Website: apple
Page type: store-pickup
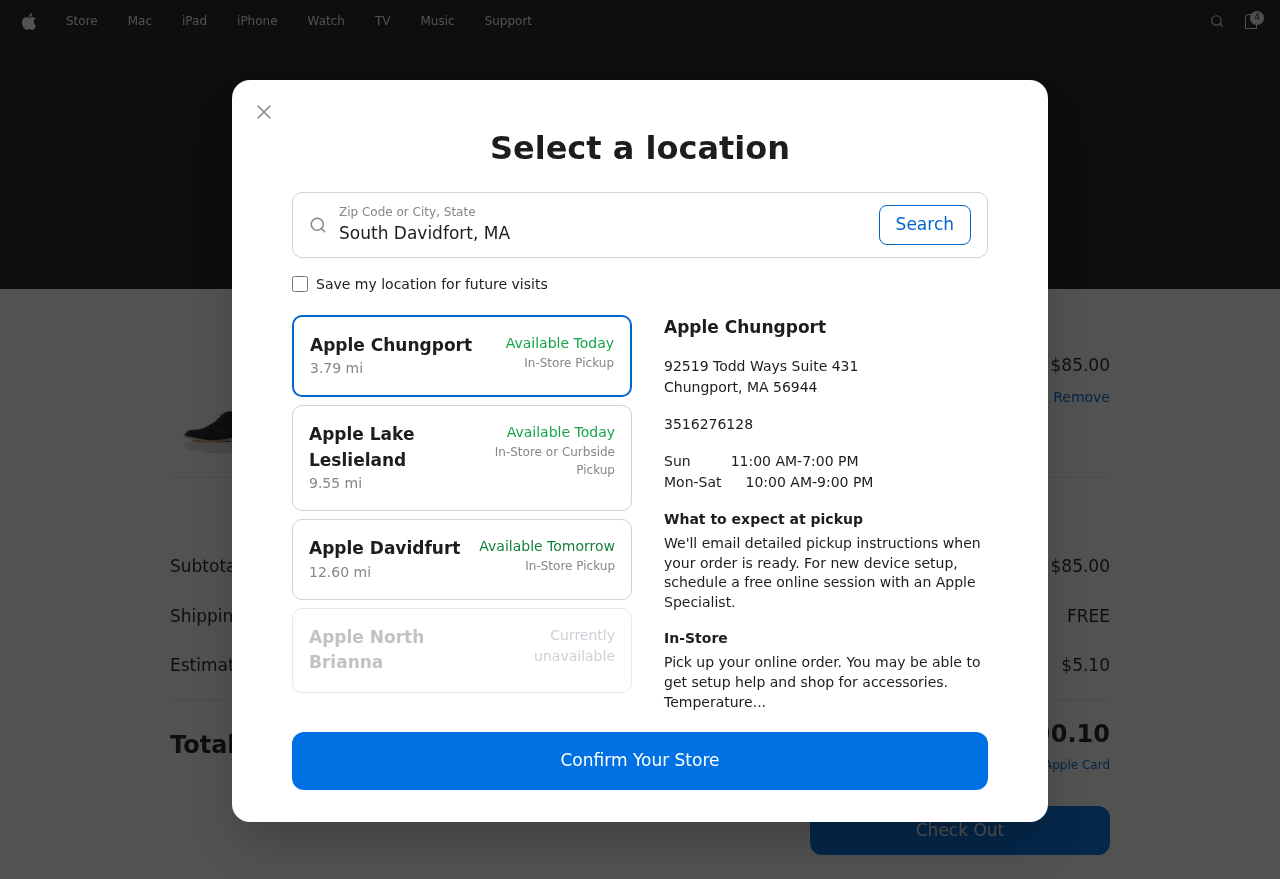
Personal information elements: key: PII_CITY_STATE
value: South Davidfort, MA
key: PII_LOCATION1_CITY
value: Apple Chungport
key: PII_LOCATION1_CITY_STATE_ZIP
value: Chungport, MA 56944
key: PII_LOCATION1_STREET
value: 92519 Todd Ways Suite 431
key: PII_LOCATION2_CITY
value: Apple Lake Leslieland
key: PII_LOCATION3_CITY
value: Apple Davidfurt
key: PII_LOCATION4_CITY
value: Apple North Brianna
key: PII_PHONE
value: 3516276128
Product elements: key: PRODUCT1_NAME
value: Women's Slim Fit Formal Pant Desert Boots, Black Black, 8
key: PRODUCT1_PRICE
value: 85
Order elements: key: ORDER_NUM_ITEMS
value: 4
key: ORDER_TOTAL
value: $90.10
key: ORDER_SUBTOTAL
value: $85.00
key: ORDER_SHIPPING_COST
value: FREE
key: ORDER_TAX
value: $5.10
Search elements: key: SEARCH_CITY_STATE
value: South Davidfort, MA